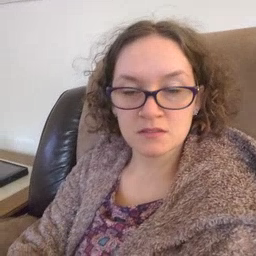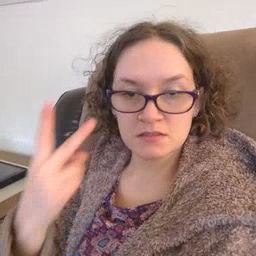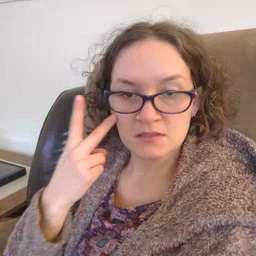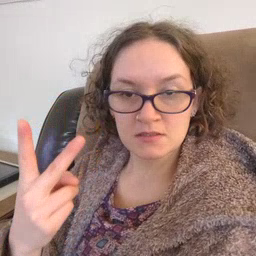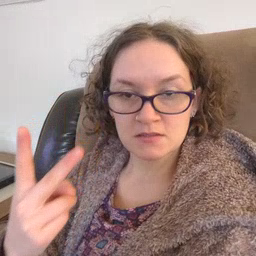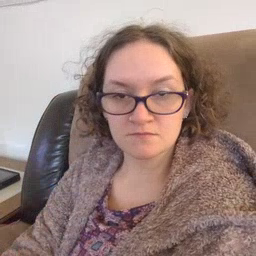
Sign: see